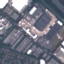
Land use / land cover class: Industrial